Question: I know Stack Overflow isn't there to solve my problems, but to ask specific questions.
But I need to implement a sort function for a html table and have no idea how to do it.
The user should be able to click on the column header and the table should then be sorted by that column.
The table looks like this:

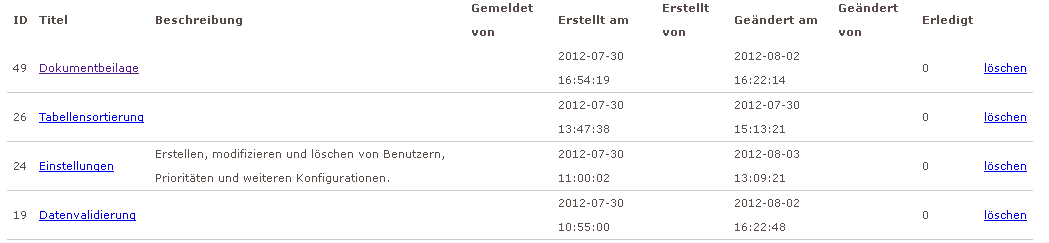
Answer: There are several plug-ins available works with jQuery. Try this one <URL>
Add this library to your page like
'<script type="text/javascript" src="<your-path>/jquery.tablesorter.js"></script>'
apply the class called 'tablesorter' to your table and say '$(".tablesorter").tablesorter();'